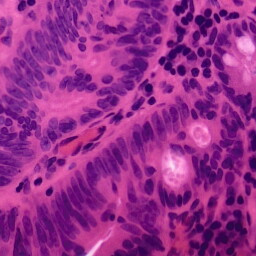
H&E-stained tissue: Colon